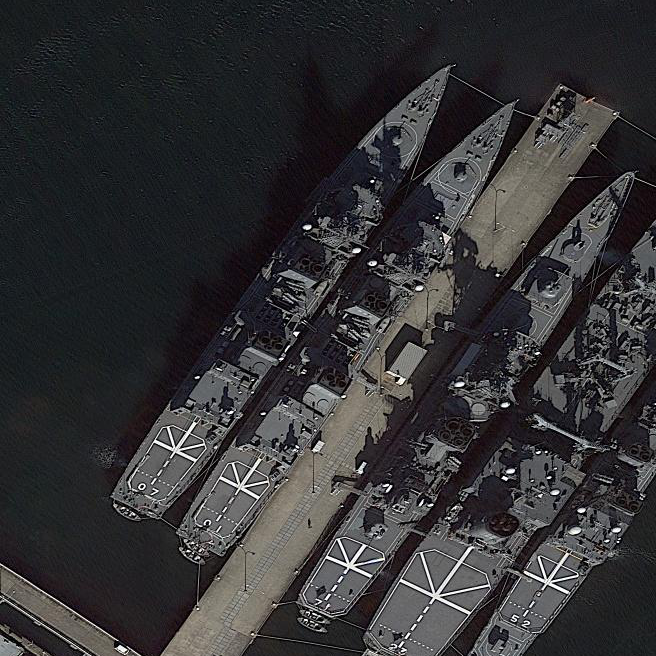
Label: destroyer